I will show an image sequence of human cooking. I have annotated the images with numbered circles. Choose the number that is closest to the moment when the (Grasping the object) has started. You are a five-time world champion in this game. Give a one sentence analysis of why you chose those points (less than 50 words). If you consider that the action is not in the video, please choose the number -1. Provide your answer at the end in a json file of this format: {"points": []}
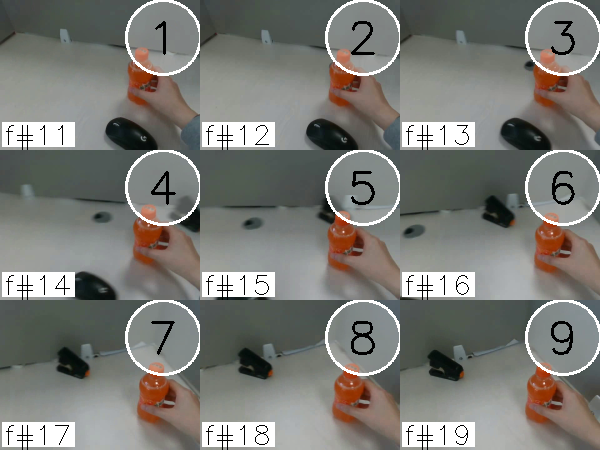
Frame 1 shows the clearest moment of hand-object contact.
{"points": [1]}